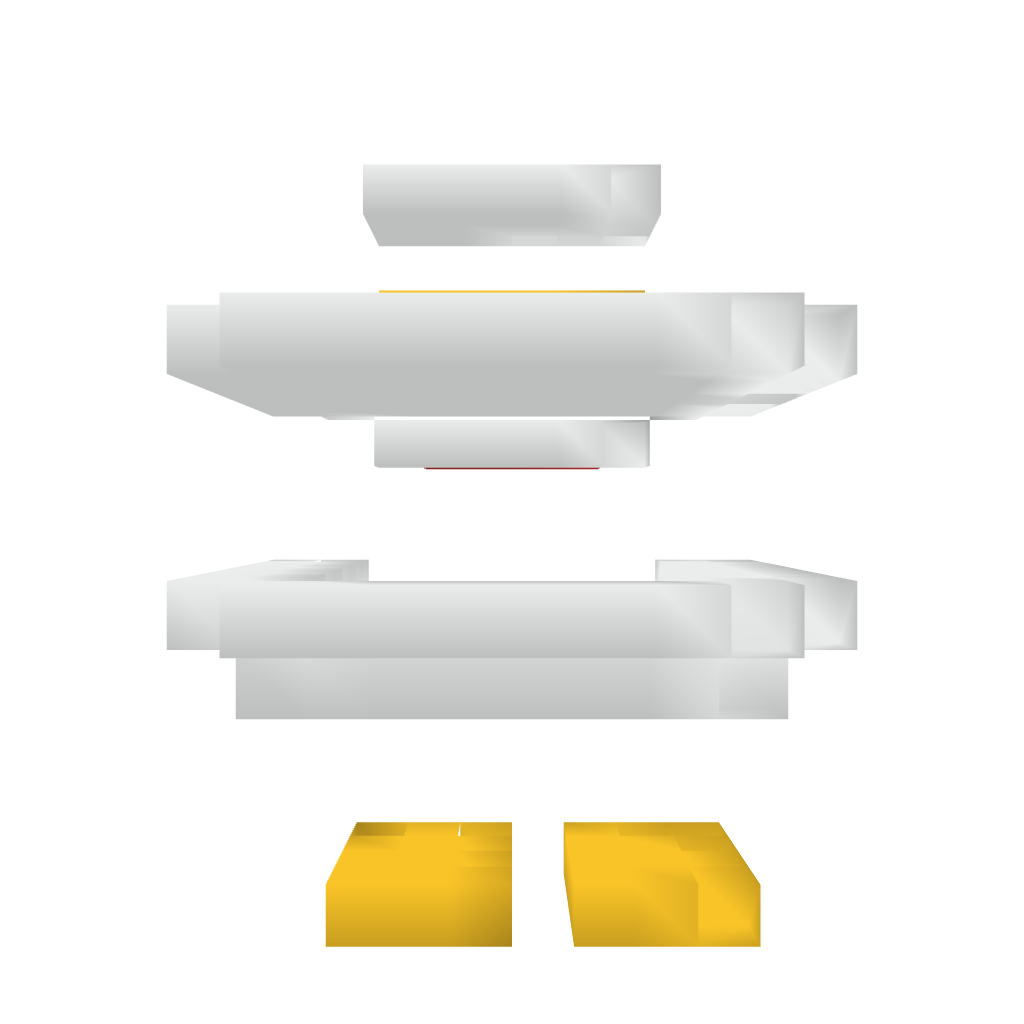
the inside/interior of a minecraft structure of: Pixel art chicken